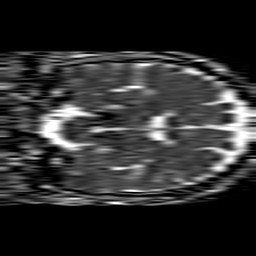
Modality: ADC
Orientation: coronal
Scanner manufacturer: philips
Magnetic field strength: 1.5 T
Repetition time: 4.6 s
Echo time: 0.08517 s